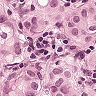
Metastatic tissue present: yes